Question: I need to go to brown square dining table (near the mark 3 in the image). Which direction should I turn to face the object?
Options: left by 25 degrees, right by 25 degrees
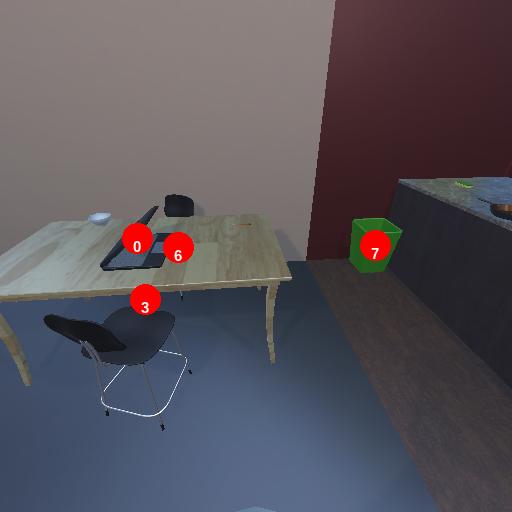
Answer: left by 25 degrees